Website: home-depot
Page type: payment
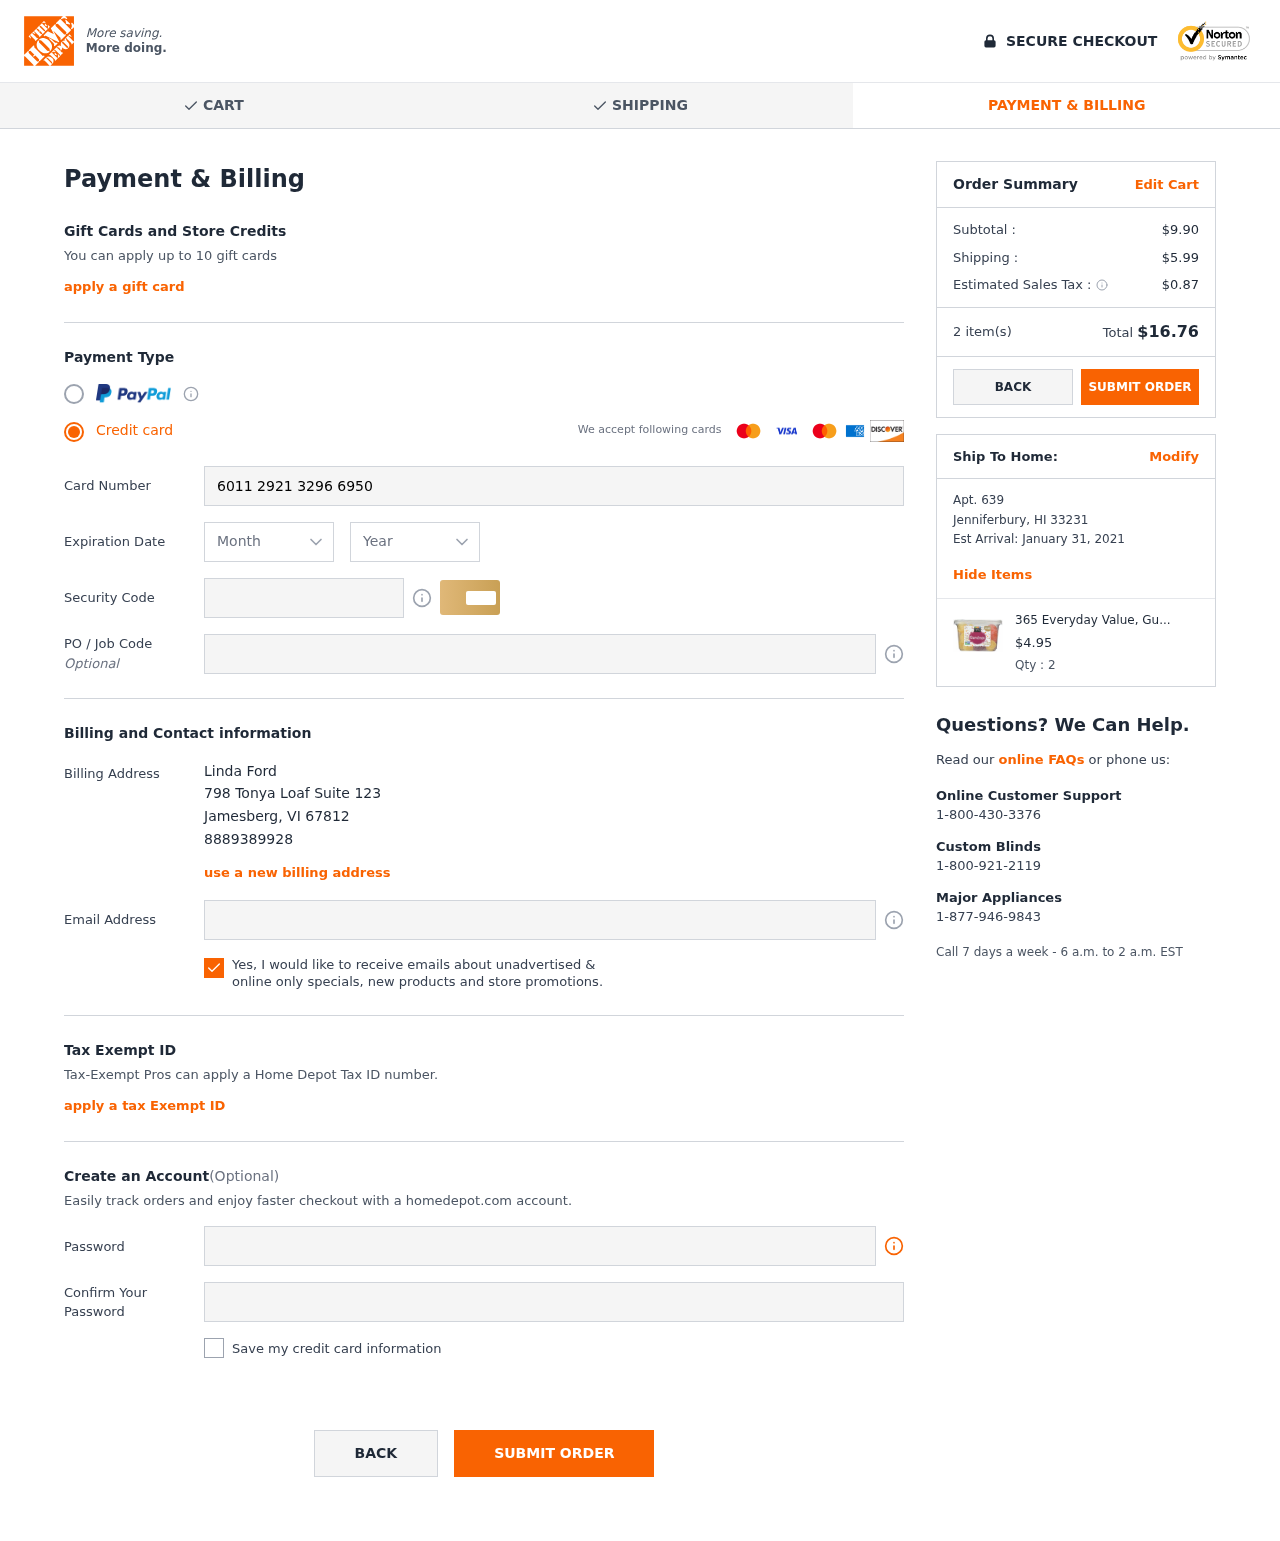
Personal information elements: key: PII_CARD_CVV
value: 381
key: PII_CARD_EXPIRY_MONTH
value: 06
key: PII_CARD_EXPIRY_YEAR
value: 27
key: PII_CARD_NUMBER
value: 6011 2921 3296 6950
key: PII_CITY
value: Jamesberg
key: PII_CITY2
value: Jenniferbury
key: PII_EMAIL
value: lindaford@gmail.com
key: PII_FULLNAME
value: Linda Ford
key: PII_PHONE
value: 8889389928
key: PII_POSTCODE
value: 67812
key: PII_POSTCODE2
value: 33231
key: PII_STATE_ABBR
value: VI
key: PII_STATE_ABBR2
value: HI
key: PII_STREET
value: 798 Tonya Loaf Suite 123
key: PII_STREET2
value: Apt. 639
Product elements: key: PRODUCT1_NAME
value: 365 Everyday Value, Gumdrops, 13 oz
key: PRODUCT1_PRICE
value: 4.95
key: PRODUCT1_QUANTITY
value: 2
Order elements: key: ORDER_SUBTOTAL
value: $9.90
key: ORDER_SHIPPING_COST
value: $5.99
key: ORDER_TAX
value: $0.87
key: ORDER_NUM_ITEMS
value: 2 item(s)
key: ORDER_TOTAL
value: $16.76
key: ORDER_DELIVERY_DATE
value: January 31, 2021